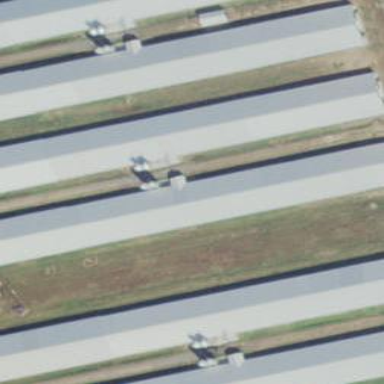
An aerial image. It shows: Farm auxiliary building.